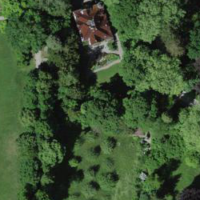
EUNIS habitat code: 53
Species observed at this site:
Allium ursinum
Podiceps cristatus
Cyanistes caeruleus
Fulica atra
Fagus sylvatica
Anas platyrhynchos
Aythya fuligula
Passer domesticus
Convallaria majalis
Chroicocephalus ridibundus
Taxus baccata
Ajuga reptans
Cygnus olor
Asplenium scolopendrium
Pica pica
Sitta europaea
Garrulus glandarius
Geum urbanum
Neottia ovata